Question: So this is overview about HR department database which i have made. Not sure about one part... of this database. I just want to hear feedback for this DB and also dont know how to implement one moment, when employee decides to resign from job and after sometime ago (2-3 years) we again hire him. i have one idea when we hire employee i make record in table Employee , but when he decides to fire i move this record to other table like DontActiveemployee or i just make point in front of him (IsActive). Also i didnt make table for vacations. So DB looks like this. Sorry about relationship, because this is free DB designer, but i think this is easy to understand.
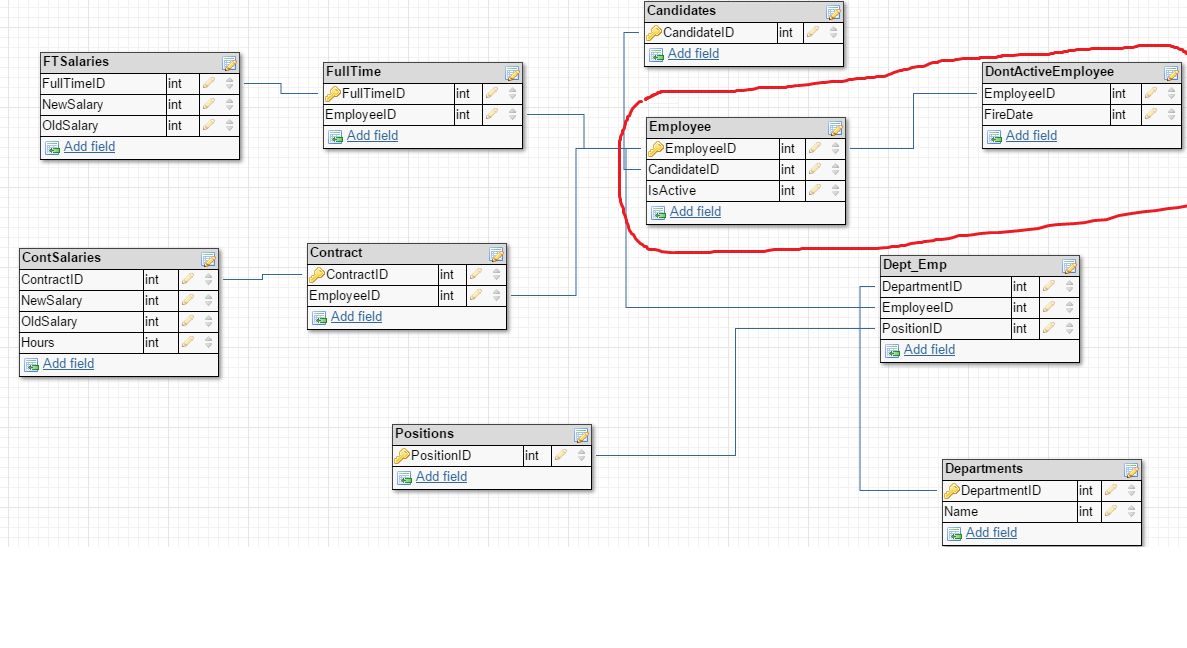
Answer: Its easier to just have a job history table with employee id/department id/start/end dates and other columns to keep track of the employee rather than having a separate DontActvieemployee table.